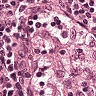
Metastatic tissue present: no